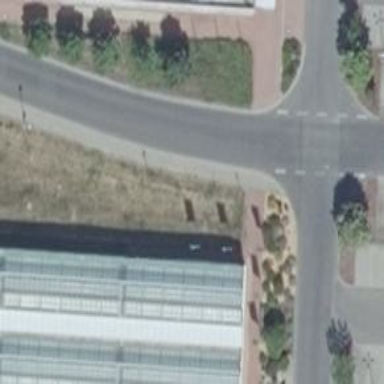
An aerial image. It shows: Unclassified road with asphalt surface. There is sidewalk on the left and cycle track on the left side as well.